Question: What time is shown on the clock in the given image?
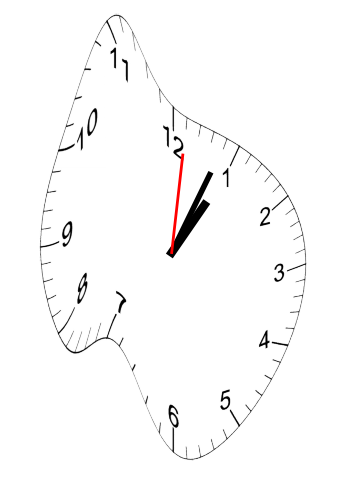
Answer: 01:04:01